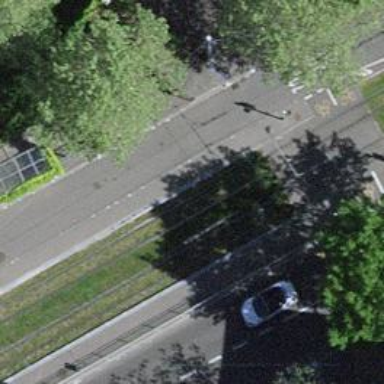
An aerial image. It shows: Tram stop with public transport connection.